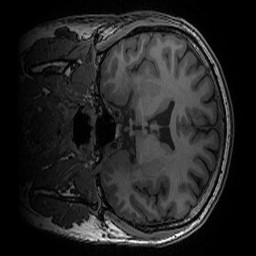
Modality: T1w
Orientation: coronal
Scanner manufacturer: ge
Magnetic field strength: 3 T
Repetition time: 0.008156 s
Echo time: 0.00318 s